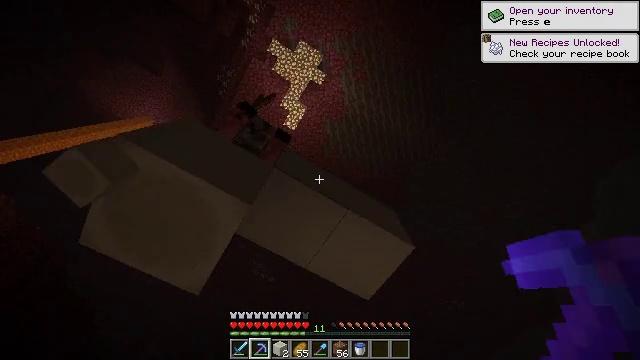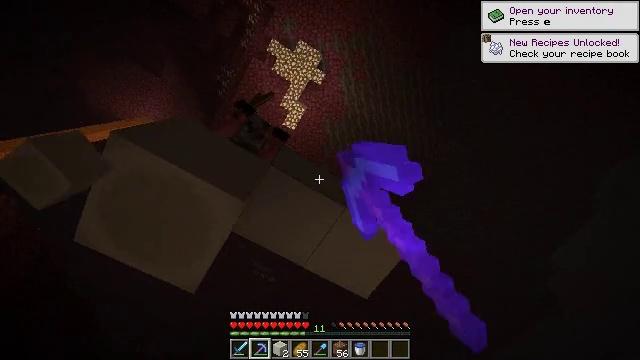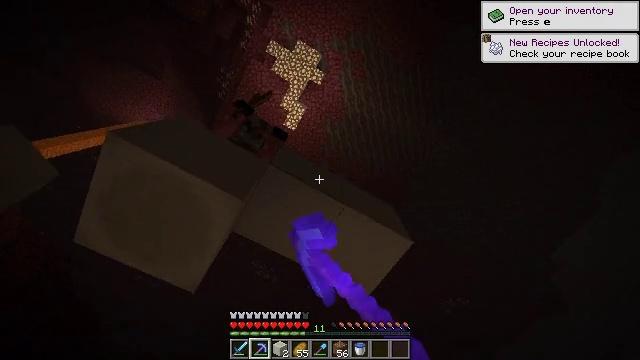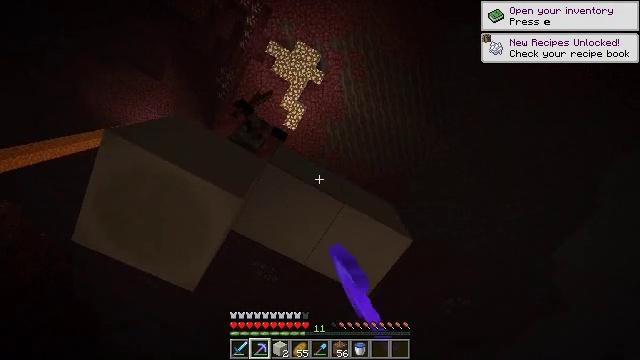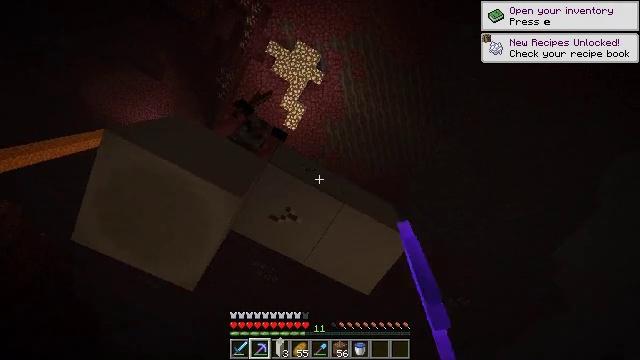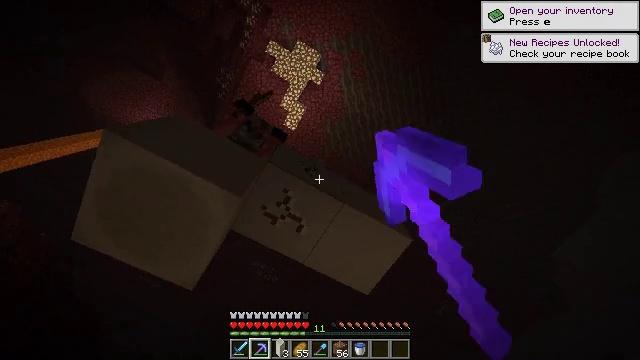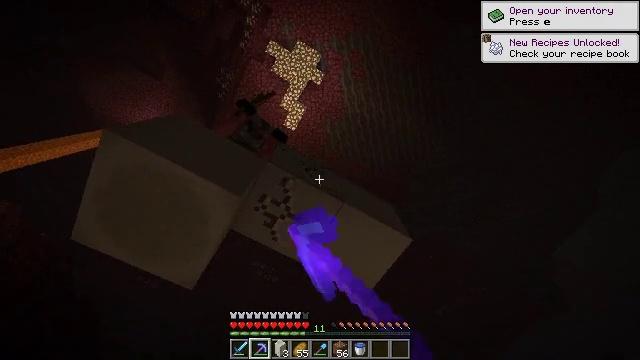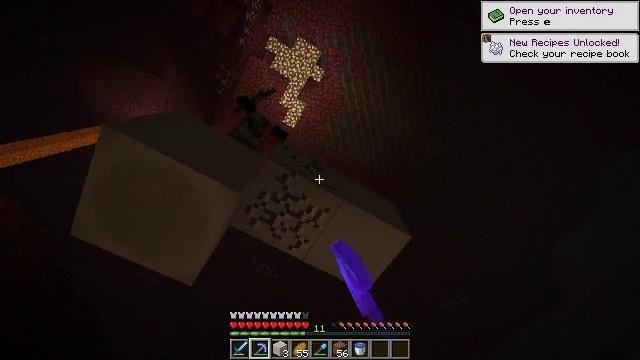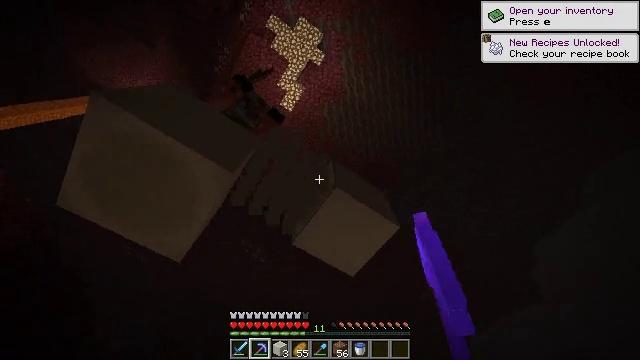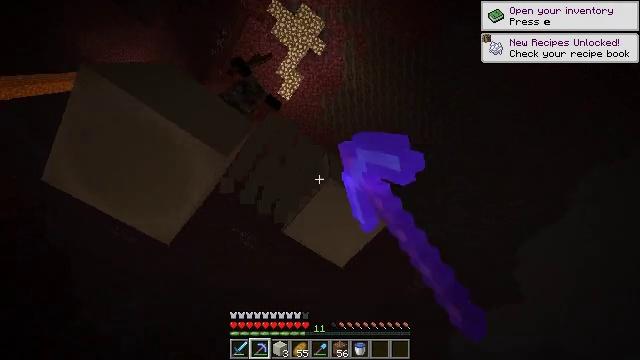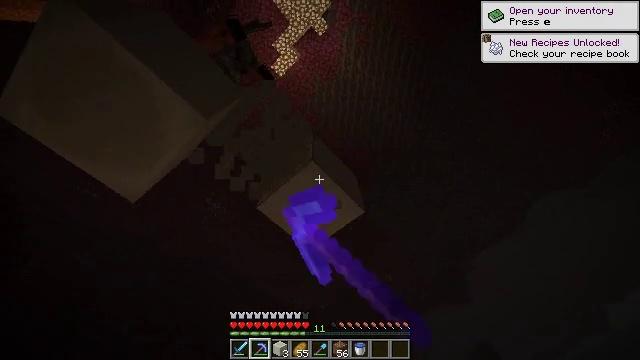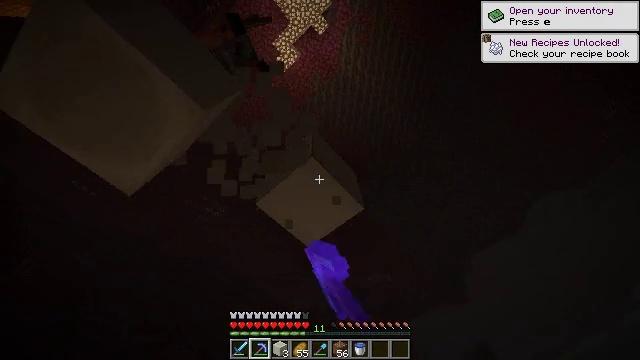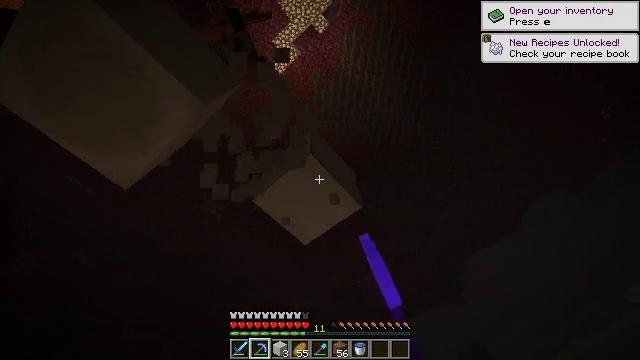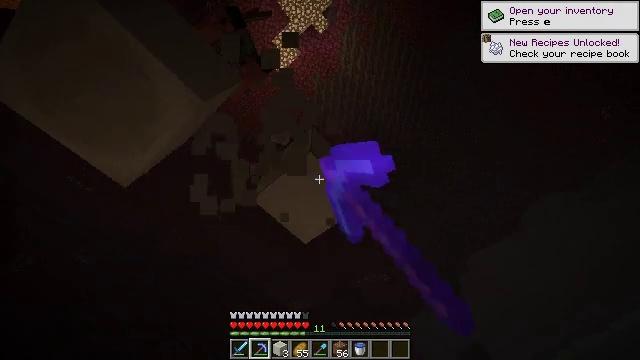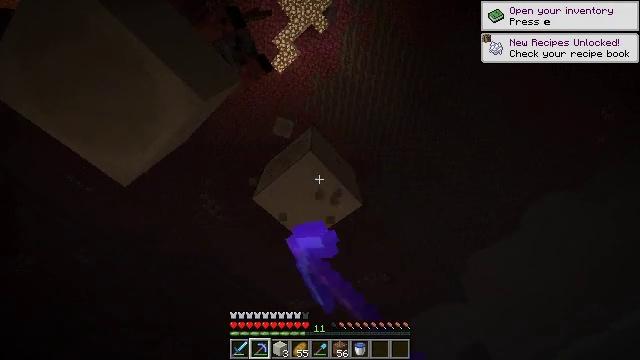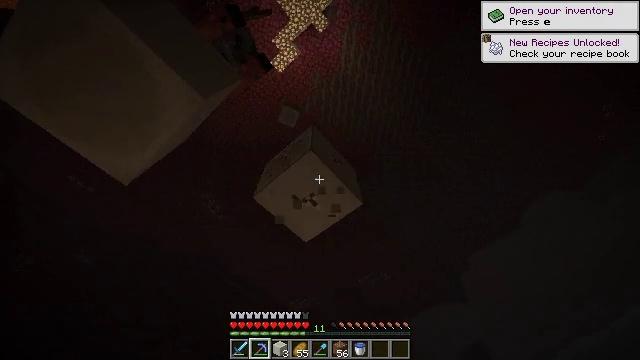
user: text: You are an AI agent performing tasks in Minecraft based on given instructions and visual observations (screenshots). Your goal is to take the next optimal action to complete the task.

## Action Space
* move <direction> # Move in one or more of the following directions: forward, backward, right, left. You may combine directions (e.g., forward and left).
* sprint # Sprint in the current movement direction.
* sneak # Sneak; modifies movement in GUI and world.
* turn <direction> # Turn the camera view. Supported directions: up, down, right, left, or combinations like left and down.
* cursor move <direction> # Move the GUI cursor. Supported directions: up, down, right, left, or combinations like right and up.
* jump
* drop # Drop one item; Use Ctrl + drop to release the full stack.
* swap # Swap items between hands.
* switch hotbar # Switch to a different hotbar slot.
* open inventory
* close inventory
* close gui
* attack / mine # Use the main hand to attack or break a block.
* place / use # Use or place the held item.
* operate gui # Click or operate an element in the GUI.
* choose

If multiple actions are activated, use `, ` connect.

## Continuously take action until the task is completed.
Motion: motion action
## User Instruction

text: Mine the bone block found in fossils.
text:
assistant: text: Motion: sneak, attack / mine
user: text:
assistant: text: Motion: sneak, turn left, attack / mine
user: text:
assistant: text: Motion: sneak, attack / mine
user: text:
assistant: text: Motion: sneak, attack / mine
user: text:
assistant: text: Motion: sneak, attack / mine
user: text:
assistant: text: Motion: sneak, attack / mine
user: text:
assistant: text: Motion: sneak, attack / mine
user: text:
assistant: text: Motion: move forward, sneak, turn right and down, attack / mine
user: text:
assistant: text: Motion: move forward, sneak, turn right and down, attack / mine
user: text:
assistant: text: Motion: move forward, sneak, turn right and down, attack / mine
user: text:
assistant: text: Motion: sneak, attack / mine
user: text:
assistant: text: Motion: sneak, turn right, attack / mine
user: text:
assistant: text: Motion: sneak, attack / mine
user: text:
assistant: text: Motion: sneak, attack / mine
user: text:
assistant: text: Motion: sneak, attack / mine
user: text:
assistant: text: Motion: sneak, attack / mine
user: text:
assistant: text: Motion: sneak, attack / mine
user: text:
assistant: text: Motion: sneak, attack / mine
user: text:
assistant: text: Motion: sneak, attack / mine
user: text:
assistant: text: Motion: sneak, attack / mine
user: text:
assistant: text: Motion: sneak, attack / mine
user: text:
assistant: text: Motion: sneak, attack / mine
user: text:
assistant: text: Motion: sneak, attack / mine
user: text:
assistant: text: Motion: sneak, attack / mine